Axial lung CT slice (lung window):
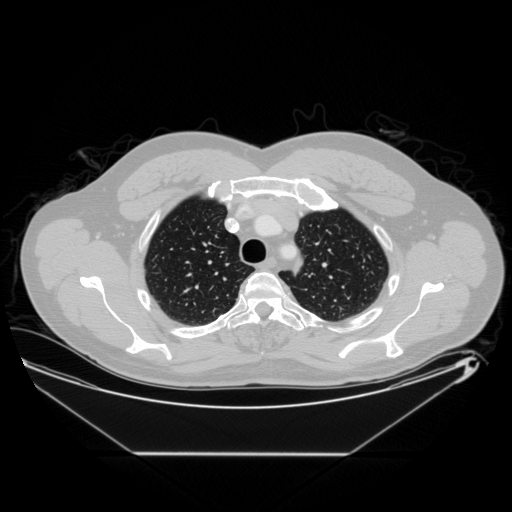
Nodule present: no